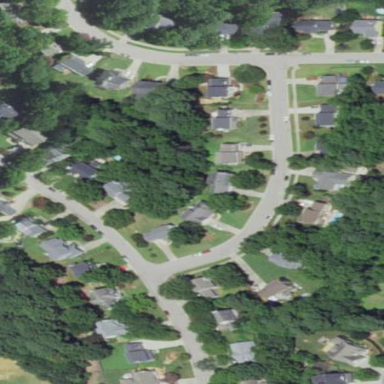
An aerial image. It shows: Residential neighbourhood.